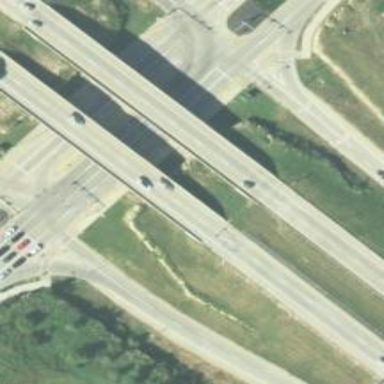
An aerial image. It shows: Bridge over motorway.